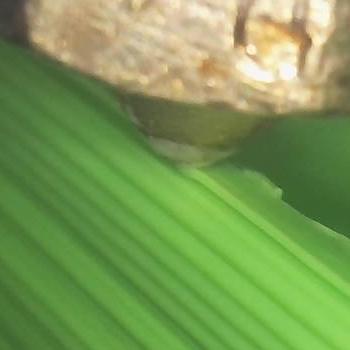
Flow rate: 42%